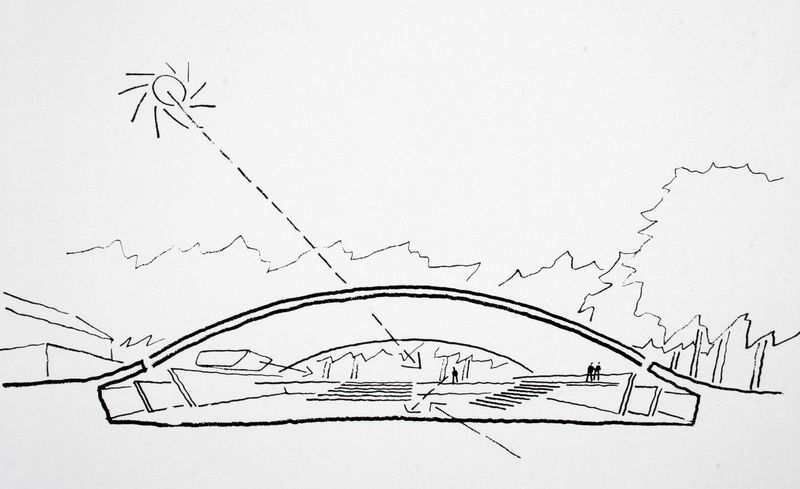
Titel: Skizze vom Querschnitt, Entwurf
Künstler: Norman Foster
Standort: Frankfurt (am Main)
Institution: Leichtathletikhalle Waldstadion
Schlagwörter: himmel, wolken, bäume, menschen, skizze, haus, architektur, sonne, tribüne, sonnenlicht, treppen, lichteinfall, entwurf, männchen, winkel, einfallswinkel, sonnenliht